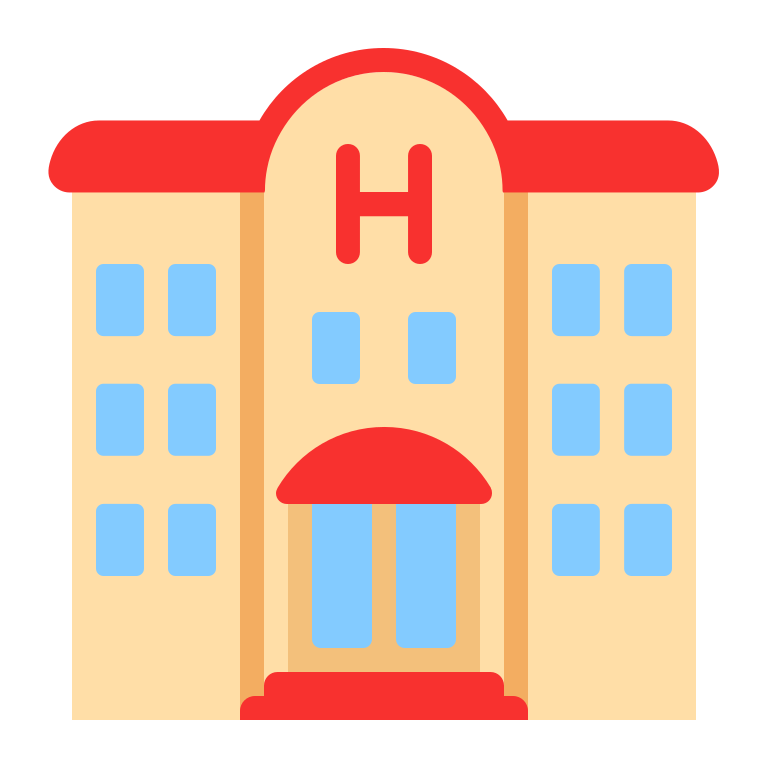
hotel flat